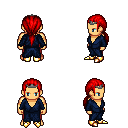
a pixel art fantasy rpg character, male body template, human, tanned skin, blue robe, red pants, red ponytail hairstyle, iron tiara, gold boots, four views (front, back, left, right), 2x2 character sprite sheet, small pixel art, hard edges, no anti-aliasing